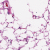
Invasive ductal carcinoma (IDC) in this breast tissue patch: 0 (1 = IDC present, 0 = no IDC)